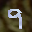
Label: 9